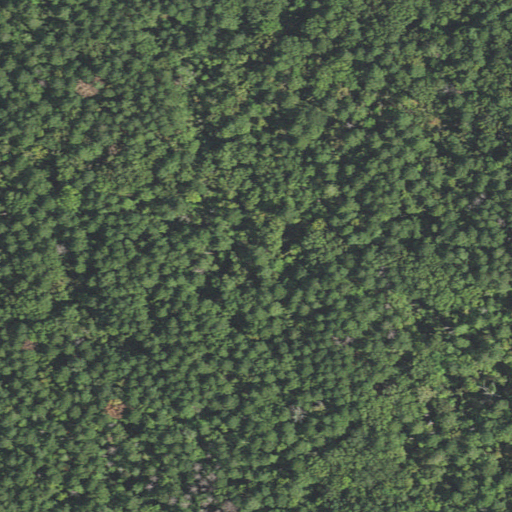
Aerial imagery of plain(s) in Virginia named Tetotum Flats containing evergreen forest, woody wetlands, and mixed forest